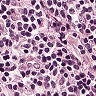
Metastatic tissue present: no